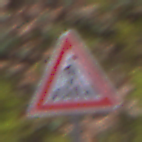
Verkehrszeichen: FussgaengerueberwegLinks
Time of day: Midday
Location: Outdoor (Nature)
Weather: Overcast
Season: Autumn
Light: Natural